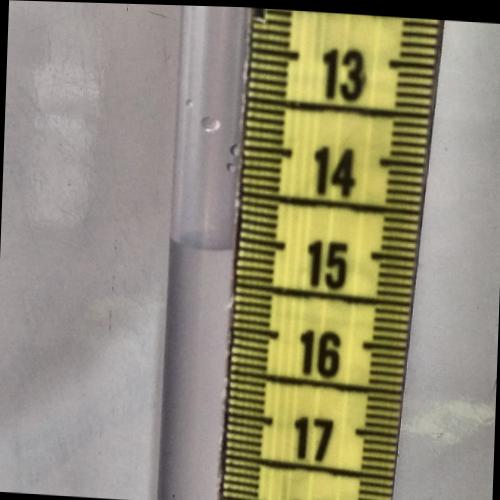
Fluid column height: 15.1 cm